Question: I have a table, #TEST, that lists a referenced Person Value (2), a Year for that person (1, 2, 3, 4, 5) and a Dvalue for each year (100,100,150,100,100).
'''
Year (int), DValue (Numeric(18,2)), Person (int)
'''
I am attempting to get this to a final output of the person value, start year, end year, and value.
'''
Person = 2, startyear = 1, endyear = 2, value = 100
Person = 2, startyear = 3, endyear = 3, value = 150
Person = 2, startyear = 4, endyear = 5, value = 100
SELECT 1 YEAR, 100 DVALUE, 2 PERSON
INTO #TEST
UNION ALL
SELECT 2 YEAR, 100 DVALUE, 2 PERSON
UNION ALL
SELECT 3 YEAR, 150 DVALUE, 2 PERSON
UNION ALL
SELECT 4 YEAR, 100 DVALUE, 2 PERSON
UNION ALL
SELECT 5 YEAR, 100 DVALUE, 2 PERSON
'''
The above code will populate the data in the table. I have attempted a few ordering options already which are included below with current output.
'''
SELECT *
,DDENSERANK = DENSE_RANK () OVER (PARTITION BY PERSON , DVALUE ORDER BY YEAR)
,DLAG = CASE WHEN LAG(DVALUE) OVER (PARTITION BY PERSON ORDER BY YEAR) IS NULL THEN 2 ELSE CASE WHEN A.DAMT = LAG(DVALUE) OVER (PARTITION BY PERSON ORDER BY YEAR) THEN 2 ELSE 1 END END
,DROWNUM = ROW_NUMBER() OVER (PARTITION BY PERSON ORDER BY YEAR)
INTO #TESTFINAL
FROM #TEST A
ORDER BY YEAR
SELECT DISTINCT *
,DDENSERANKA = DENSE_RANK () OVER (PARTITION BY PERSON ,DLAG ,DVALUE ORDER BY YEAR)
,ROW_NUMBER() OVER (PARTITION BY PERSON , DLAG ORDER BY A.SYEAR)
FROM #TESTFINAL A
'''

My Dense_Rank continues numbering after a break in Year 3. With Lag I run into issues with determining if the end year. How can I number these differently or select from these so that I could see the start year and stop year of each DVALUE change by PERSON with an output like the following?
'''
PERSON, DVALUE, STARTYEAR, ENDYEAR
2, 100, 1, 2
2, 150, 3, 3
2, 100, 4, 5
'''
Current Output shows:
'''
SELECT
PERSON
, DVALUE
, MIN(YEAR)
, MAX(YEAR)
FROM #TESTFINAL
GROUP BY PERSON, DVALUE
PERSON, DVALUE, STARTYEAR, ENDYEAR
2, 100, 1, 5
2, 150, 3, 3
'''
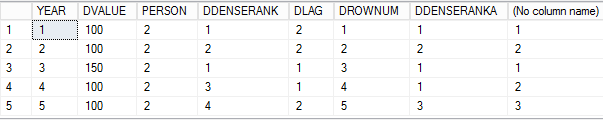
Answer: Try something like this:
'''
drop table #test
SELECT 1 YEAR, 100 DVALUE, 2 PERSON
INTO #TEST
UNION ALL
SELECT 2 YEAR, 100 DVALUE, 2 PERSON
UNION ALL
SELECT 3 YEAR, 150 DVALUE, 2 PERSON
UNION ALL
SELECT 4 YEAR, 100 DVALUE, 2 PERSON
UNION ALL
SELECT 5 YEAR, 100 DVALUE, 2 PERSON
select person, dvalue, MIN(year) AS startyear, max(year) AS endyear
from (
select count(case when prevvalue <> dvalue then 1 end) over(partition by person order by year) as cnt
, *
from (
select *
, LAG(DValue) OVER(PARTITION BY Person ORDER BY Year) AS prevValue
from #TEST
) x
) x
group by person, dvalue, cnt
order by person, MIN(year)
'''
It's a very standard LAG / COUNT technique which finds "groups" of same values as previous ones. After you have that, it's easy to GROUP BY and get the edges